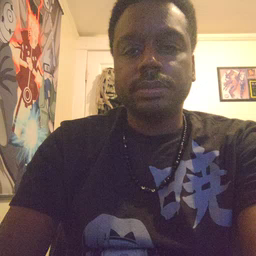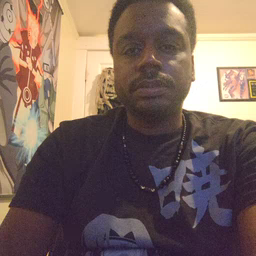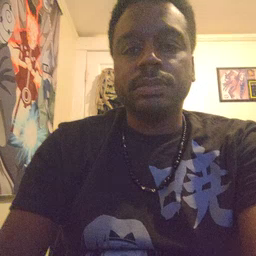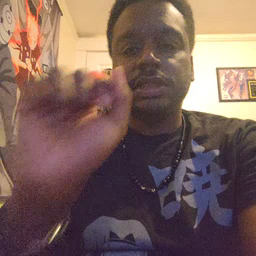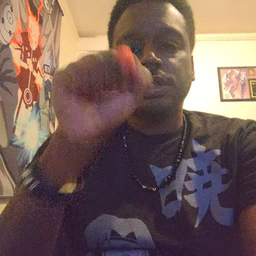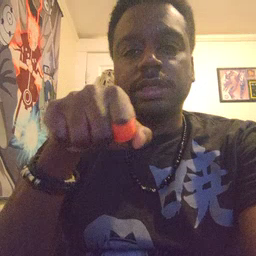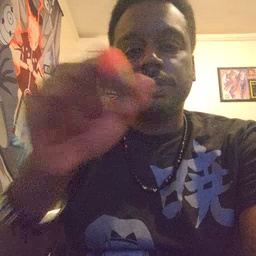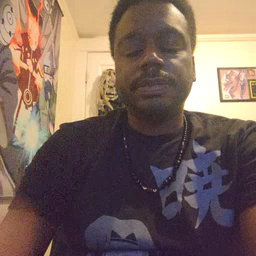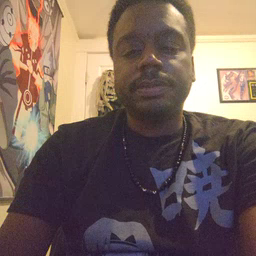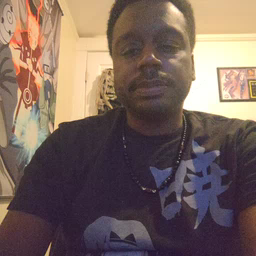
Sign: yes